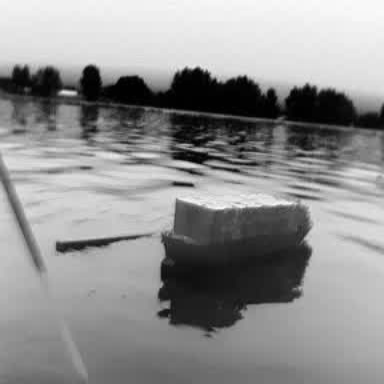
There is a fishing_boat in the infrared image.